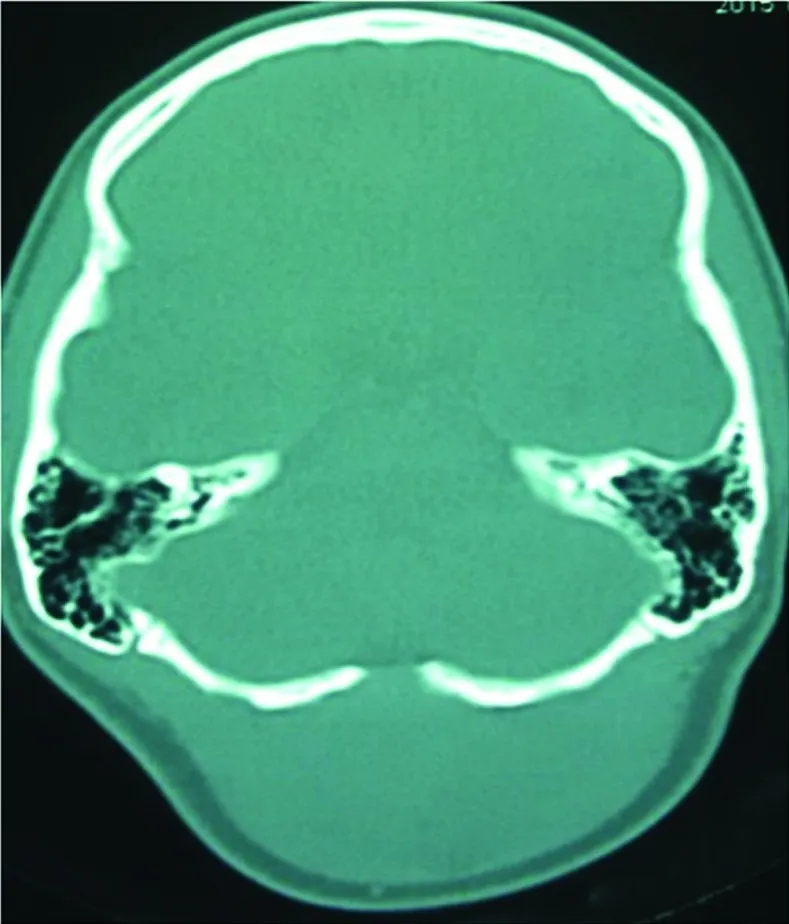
CT bone window showing a minimal osseous gap in the midline but no intracranial extension of the lesion.
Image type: radiology (ct)